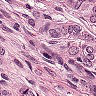
Metastatic tissue present: yes